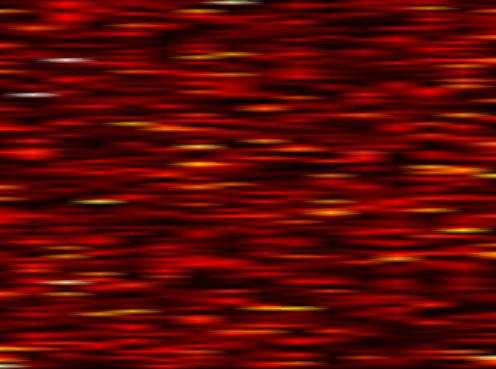
Label: FOFDM